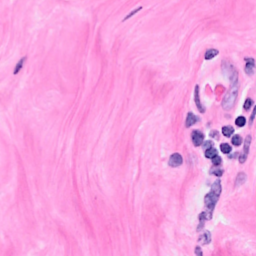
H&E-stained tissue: Breast